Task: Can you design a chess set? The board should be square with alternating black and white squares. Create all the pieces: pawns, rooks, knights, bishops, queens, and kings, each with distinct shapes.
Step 4416:
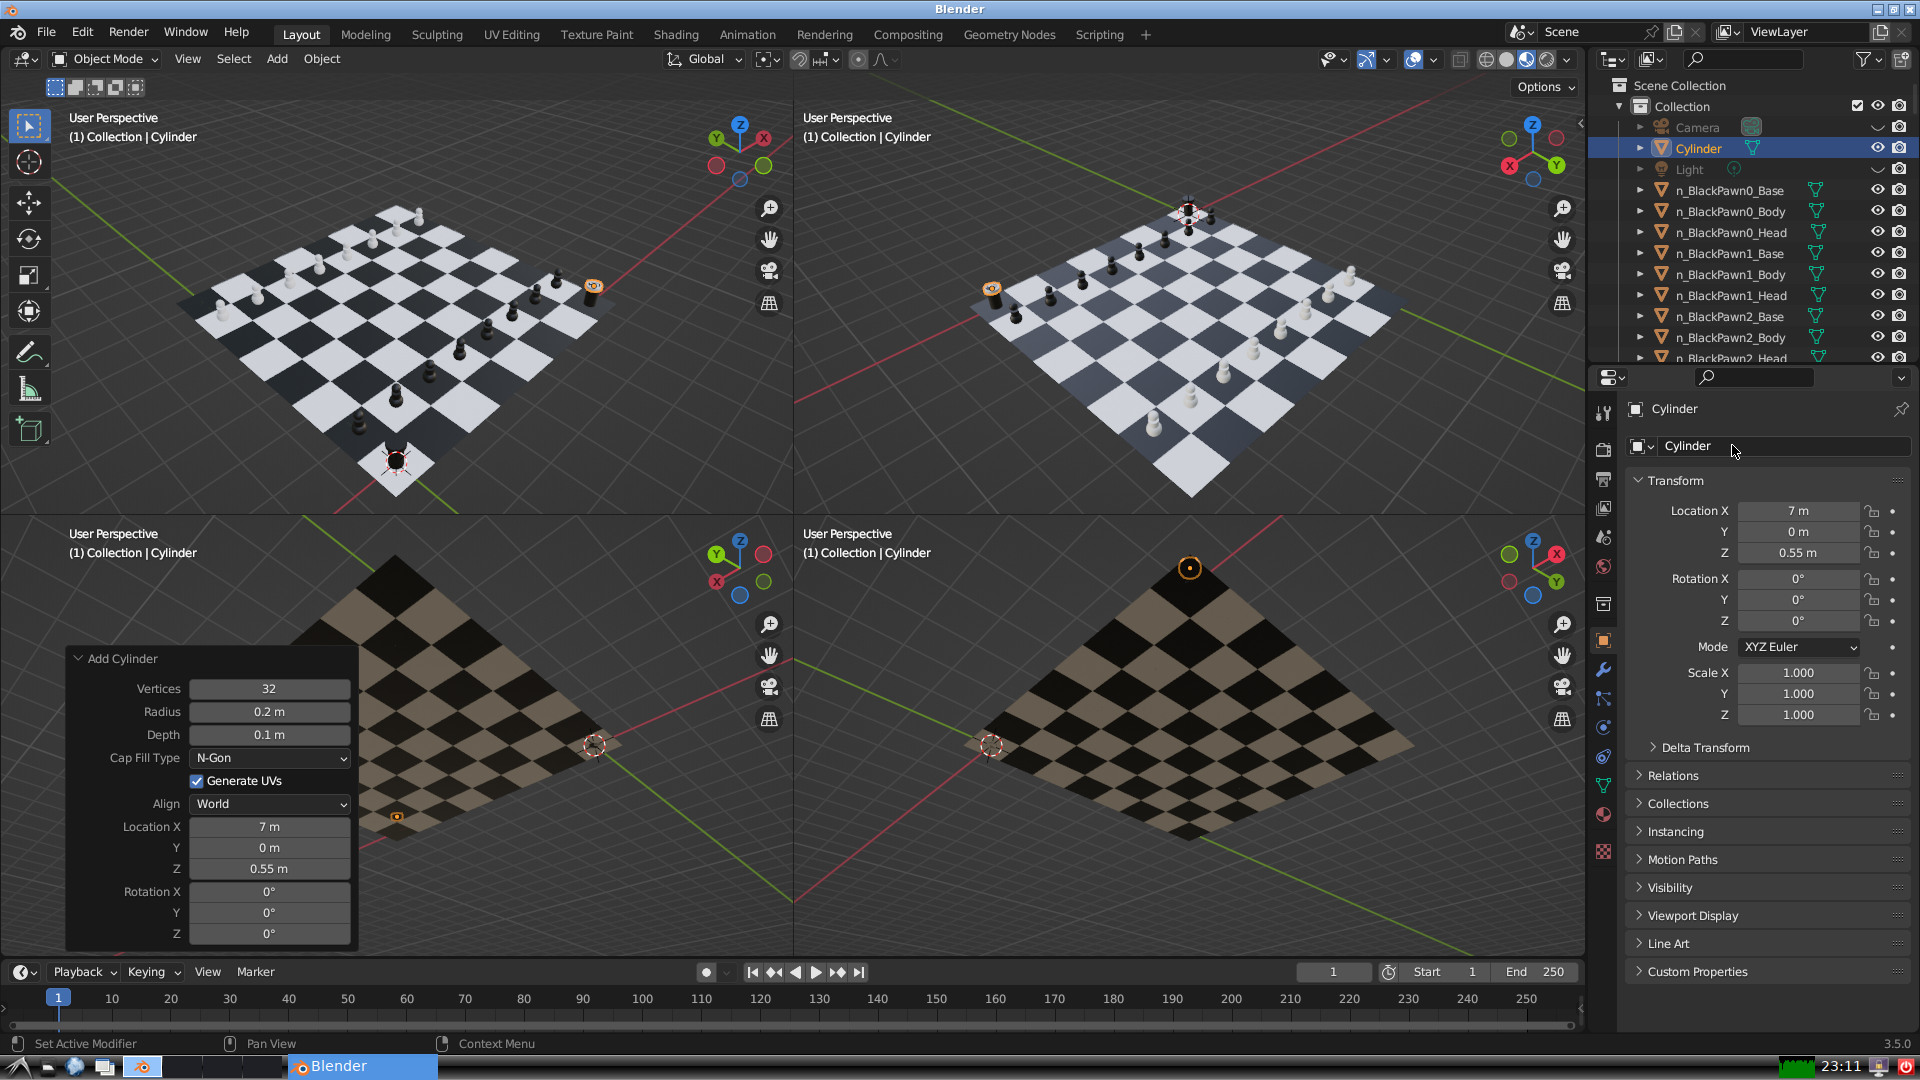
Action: click: no